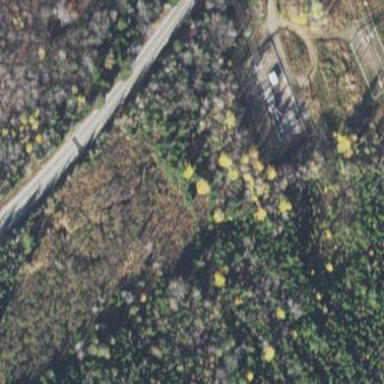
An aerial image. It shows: Distribution level power substation.